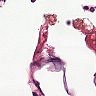
Metastatic tissue present: no